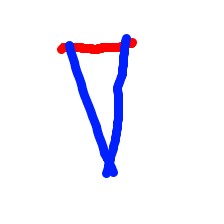
Shape: triangle